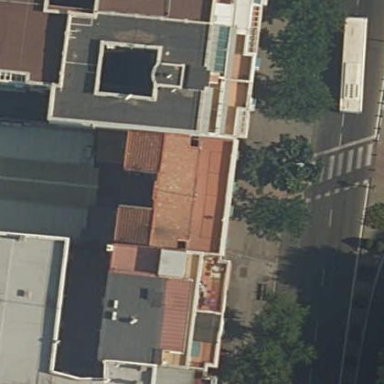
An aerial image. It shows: Residential building.